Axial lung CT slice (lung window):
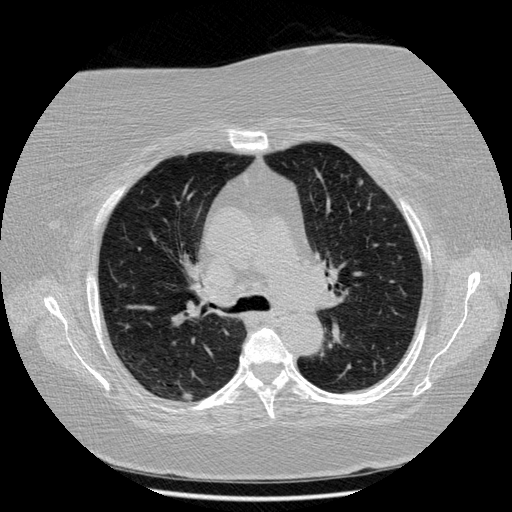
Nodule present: yes
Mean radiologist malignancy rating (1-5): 3.25